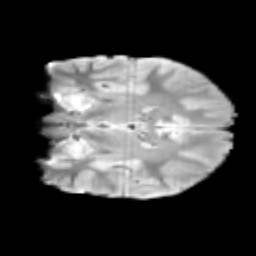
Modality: T2w
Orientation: coronal
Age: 11
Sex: male
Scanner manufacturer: siemens
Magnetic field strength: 3 T
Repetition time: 3.8 s
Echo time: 0.07 s